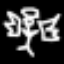
Label: angel